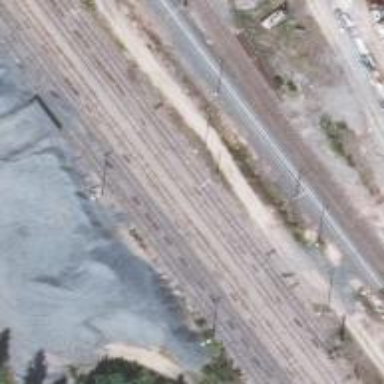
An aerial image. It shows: Railway signal supported by catenary mast.